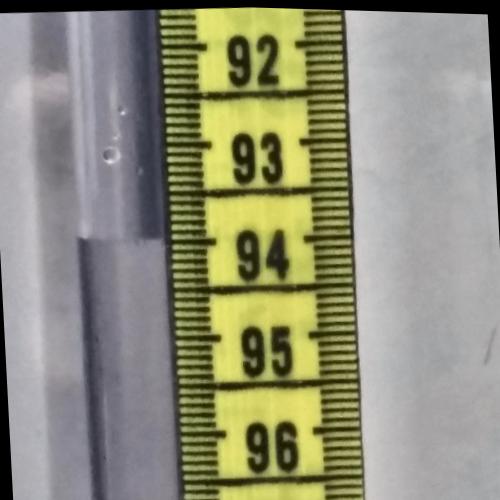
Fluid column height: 94.0 cm